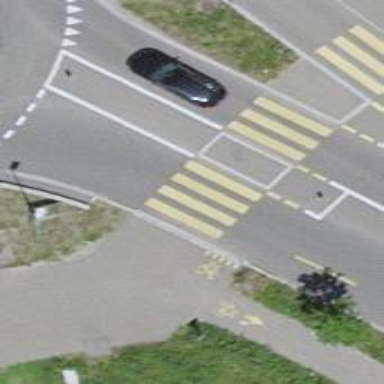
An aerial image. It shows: Tertiary road with asphalt surface. There is cycle lane on the left side of the road.